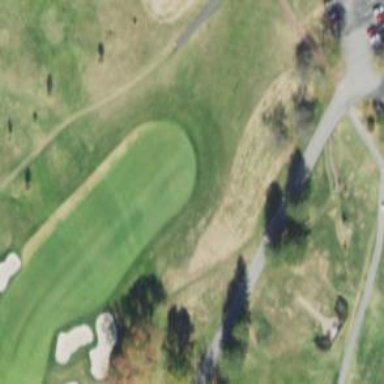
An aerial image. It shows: Golf fairway surrounded by grass.